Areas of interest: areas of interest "Logistics and Express Delivery"
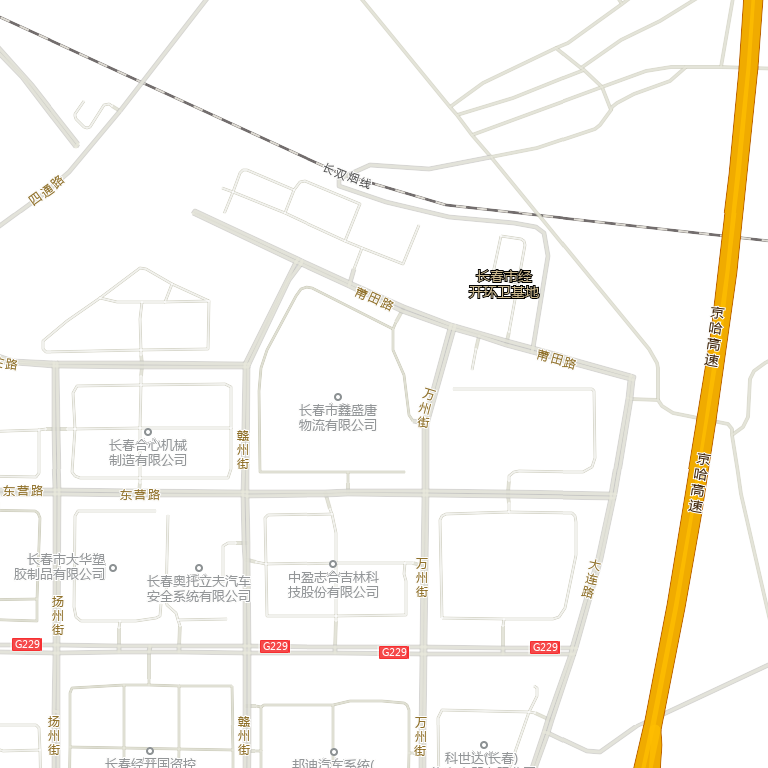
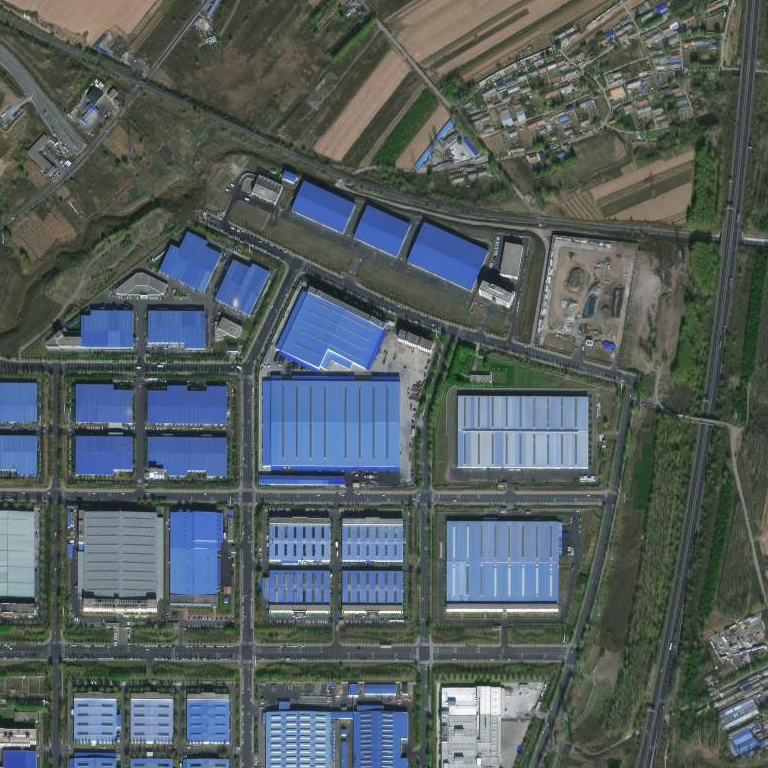